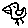
Label: bird